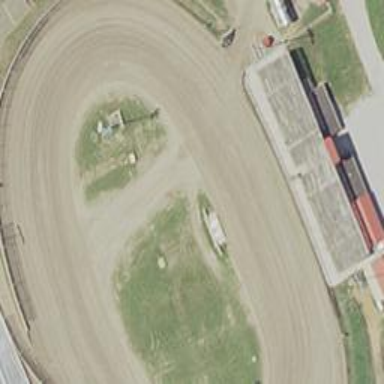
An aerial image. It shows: Motor sport raceway.